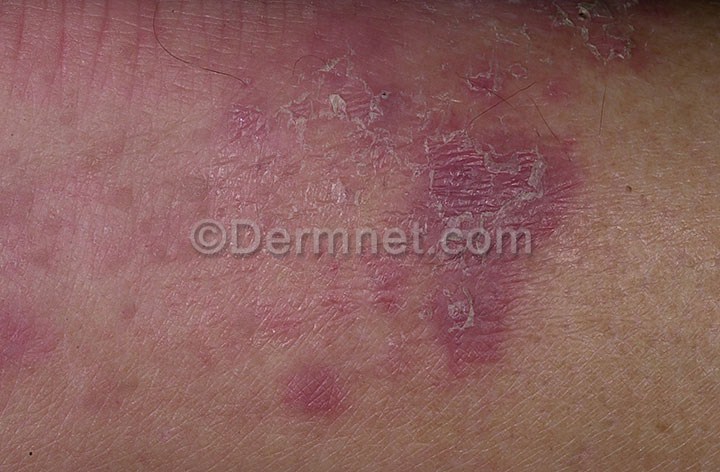
Disease: Tinea Ringworm Candidiasis and other Fungal Infections